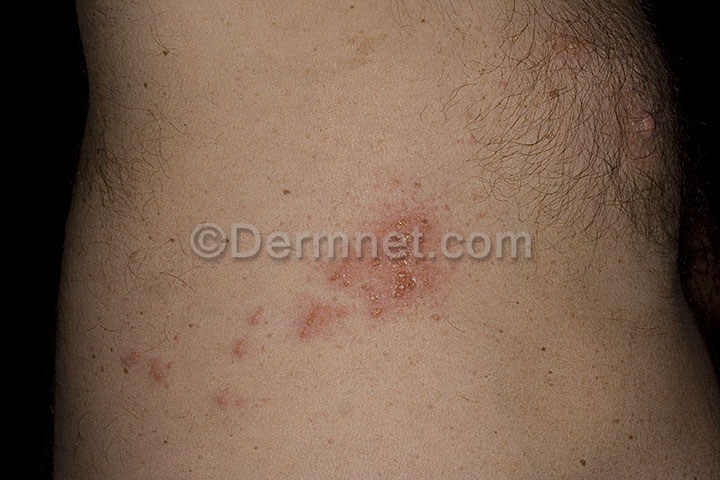
Disease: Poison Ivy Photos and other Contact Dermatitis